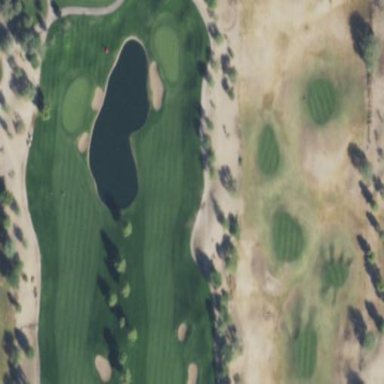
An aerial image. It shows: Area with grass used as rough in golf course.